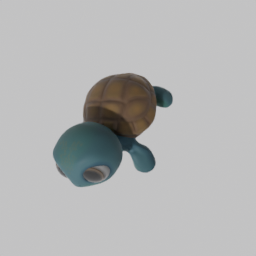
Label: animals